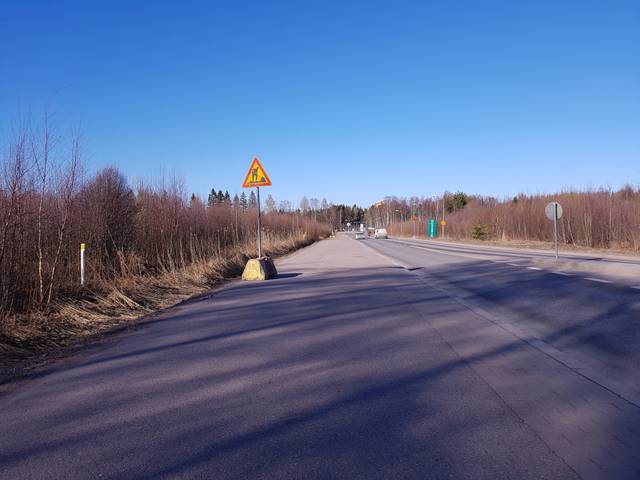
Region: Finland
Coordinates: 60.25, 25.059